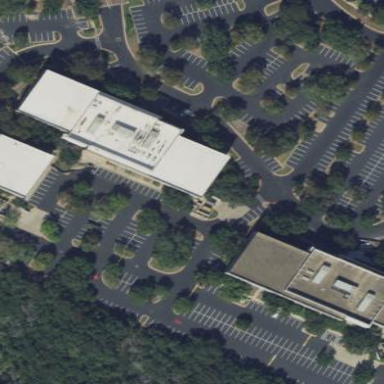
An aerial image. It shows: Office building.